Interaction volume radius: 5 \u00c5
Interaction volume height: 15 \u00c5
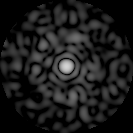
Disorder parameter: 0.8354